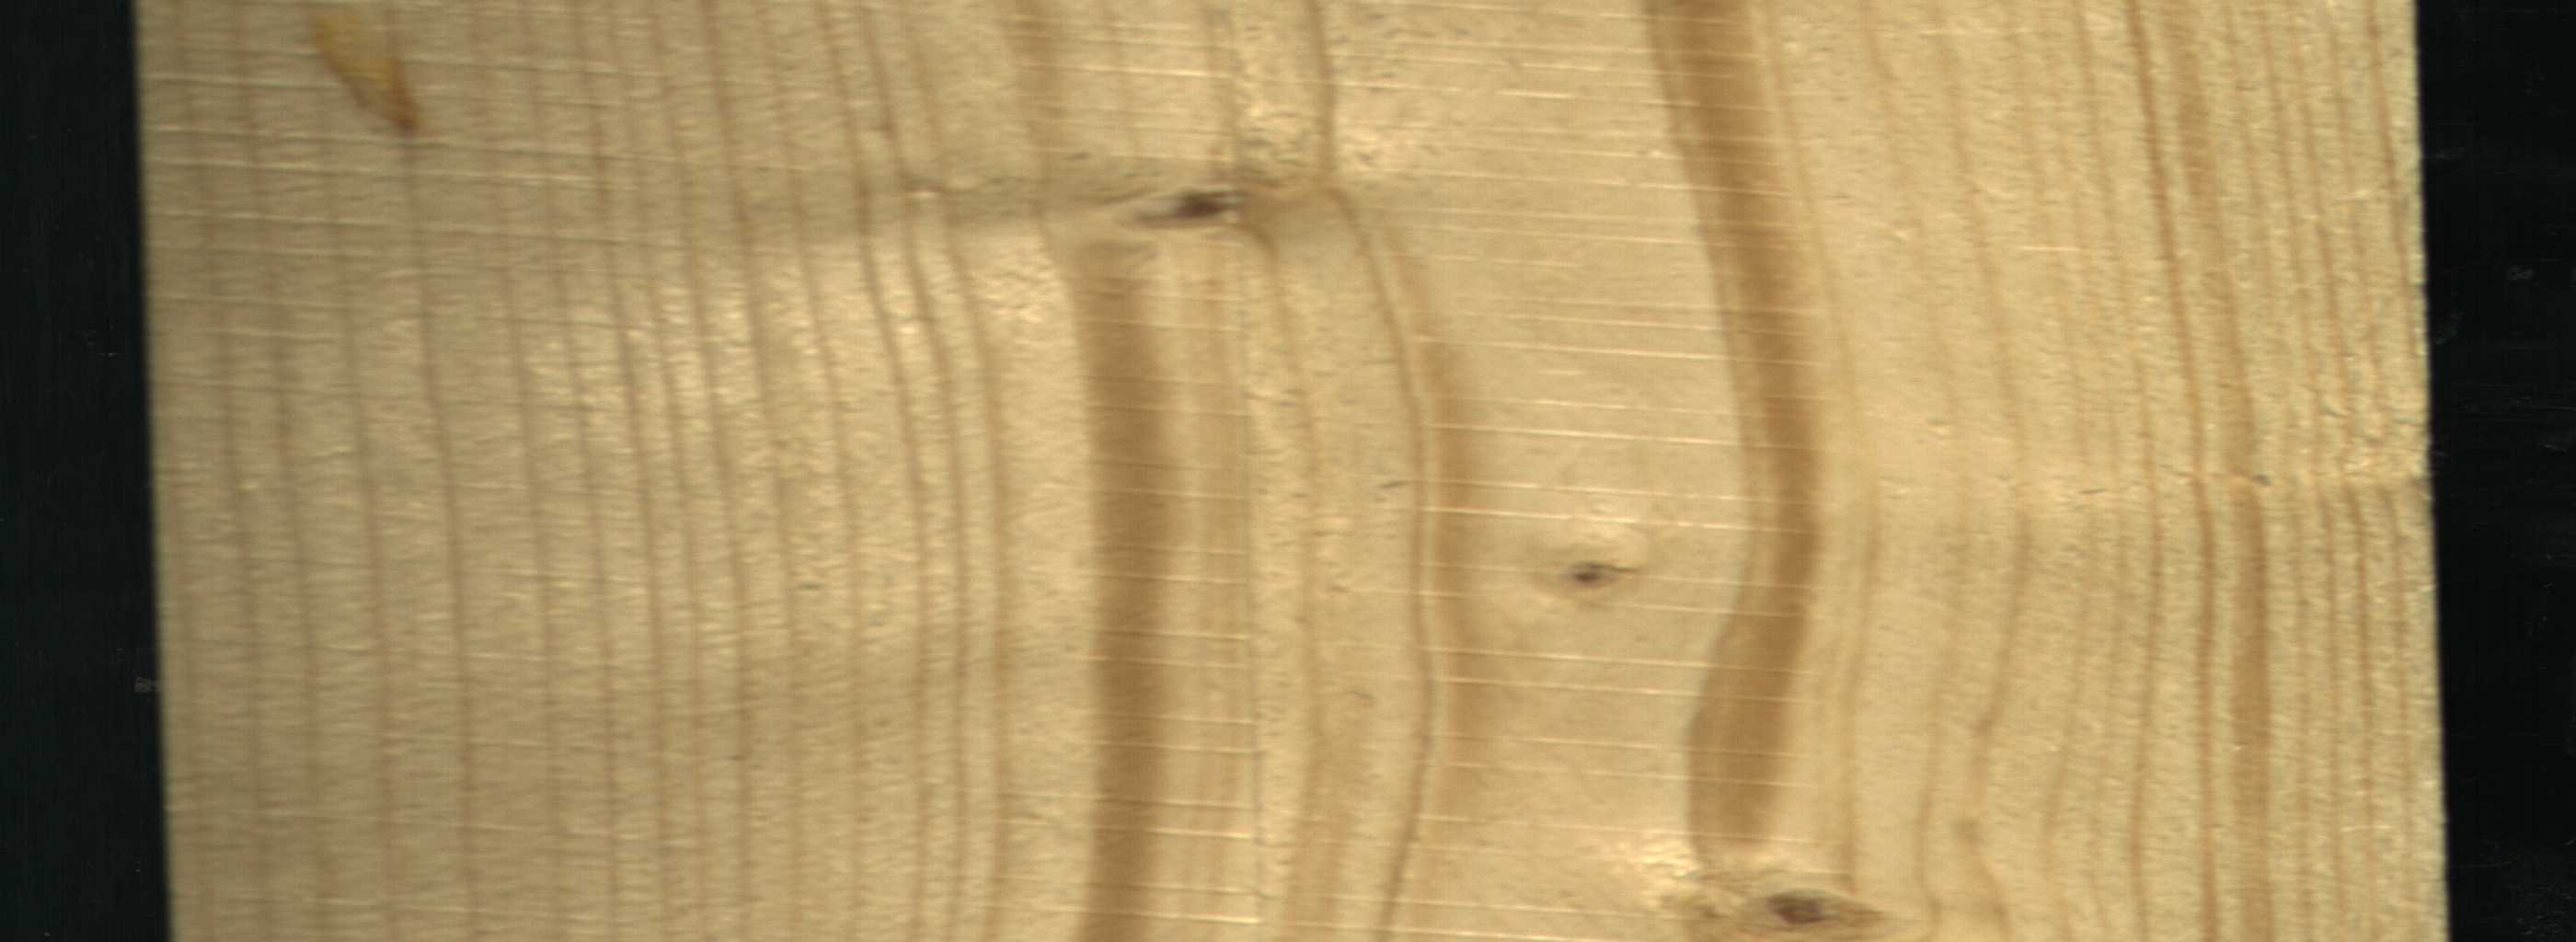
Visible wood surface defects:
resin
Quartzity
Quartzity
Live_Knot
Live_Knot
Live_Knot